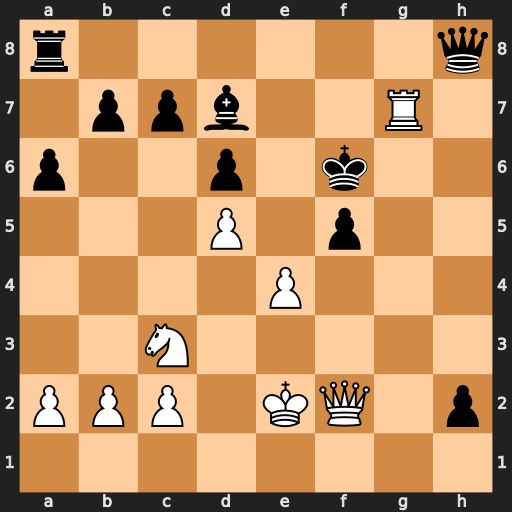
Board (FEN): r6q/1ppb2R1/p2p1k2/3P1p2/4P3/2N5/PPP1KQ1p/8
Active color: w
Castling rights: -
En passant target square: -
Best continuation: Qd4#